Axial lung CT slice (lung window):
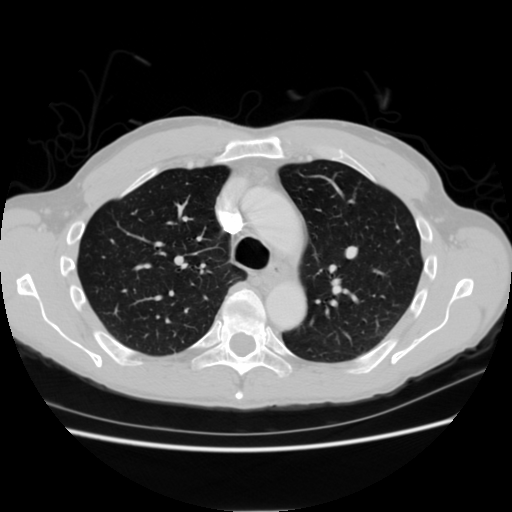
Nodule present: no